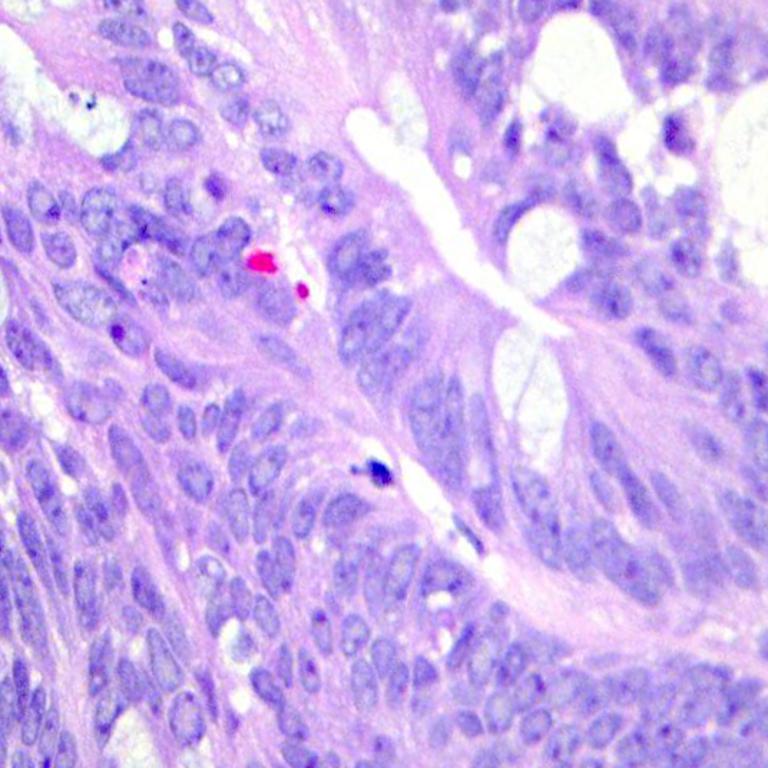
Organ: colon
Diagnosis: adenocarcinomas